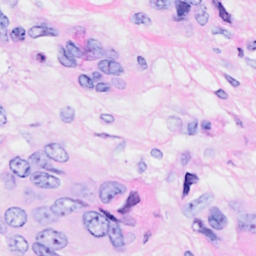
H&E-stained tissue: Breast